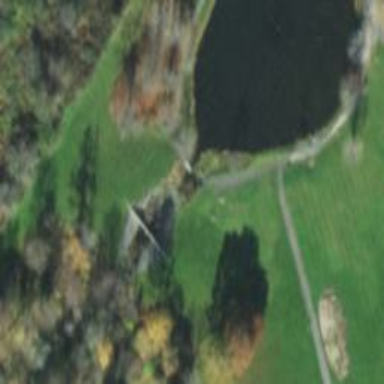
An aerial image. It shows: Footway bridge.